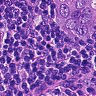
Metastatic tissue present: no